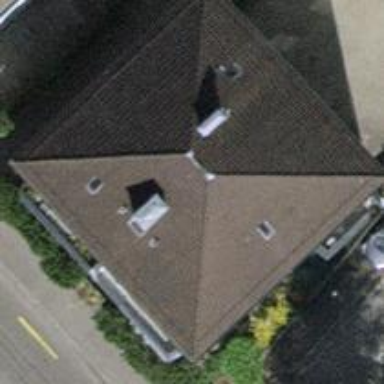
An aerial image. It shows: Hipped roof apartment building.